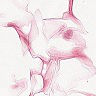
Metastatic tissue present: no